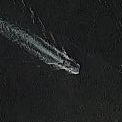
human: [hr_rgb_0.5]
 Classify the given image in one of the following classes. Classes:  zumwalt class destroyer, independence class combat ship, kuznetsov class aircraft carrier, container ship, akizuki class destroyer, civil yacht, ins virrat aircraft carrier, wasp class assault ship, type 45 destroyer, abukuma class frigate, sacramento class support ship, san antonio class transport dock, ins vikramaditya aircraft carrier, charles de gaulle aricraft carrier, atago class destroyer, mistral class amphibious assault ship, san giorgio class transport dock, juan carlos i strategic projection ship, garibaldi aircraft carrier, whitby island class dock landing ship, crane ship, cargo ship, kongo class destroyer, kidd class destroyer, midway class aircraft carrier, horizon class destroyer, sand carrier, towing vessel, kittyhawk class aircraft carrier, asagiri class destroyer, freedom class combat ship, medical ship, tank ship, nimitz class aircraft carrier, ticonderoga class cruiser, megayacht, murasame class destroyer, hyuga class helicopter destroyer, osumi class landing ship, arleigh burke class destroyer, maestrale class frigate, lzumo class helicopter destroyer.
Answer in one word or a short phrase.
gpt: Towing vessel